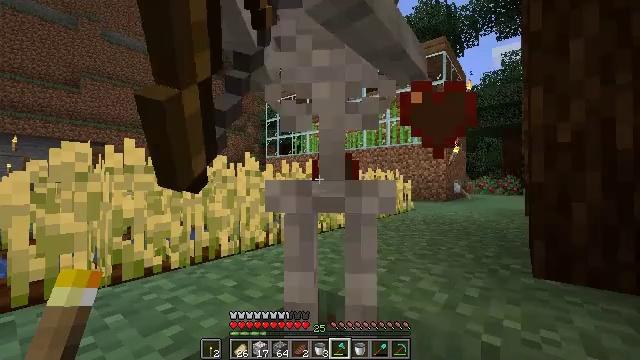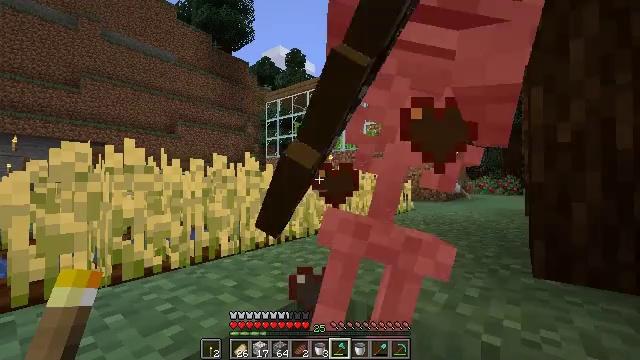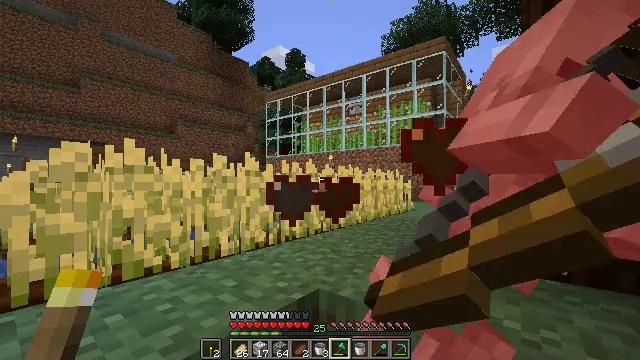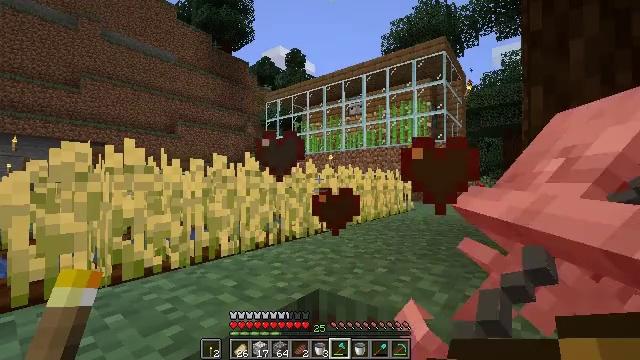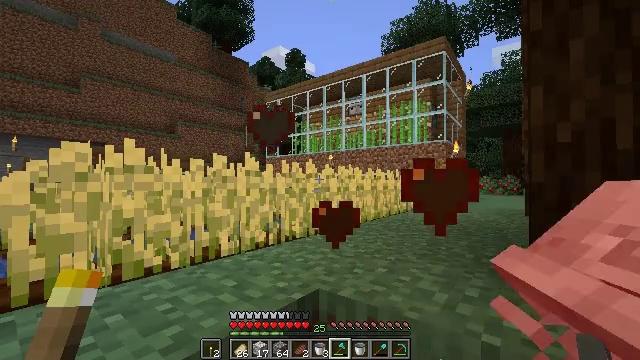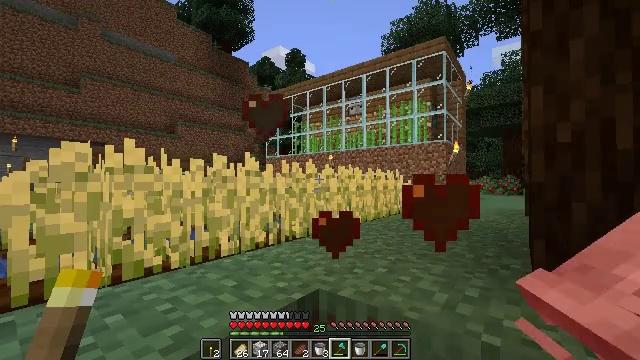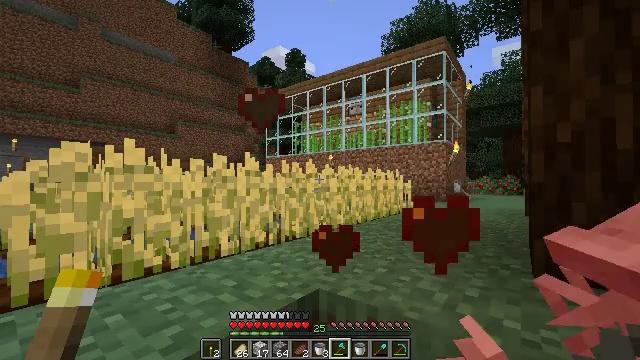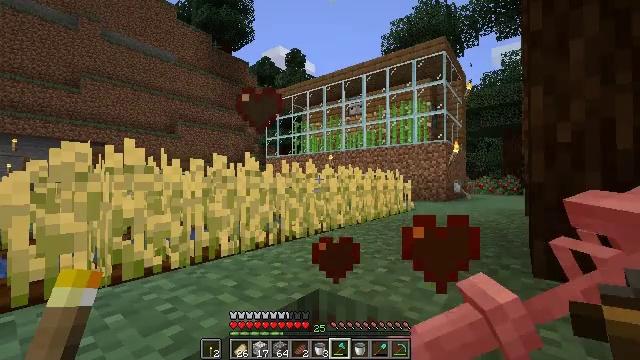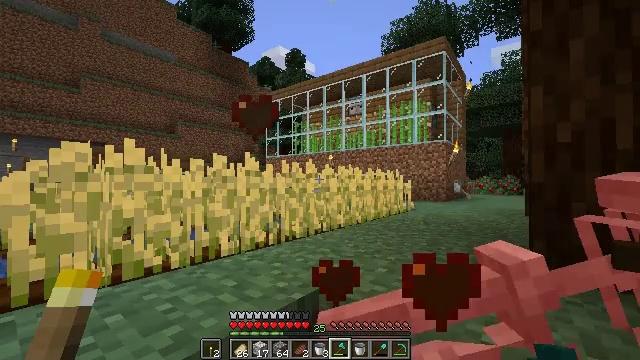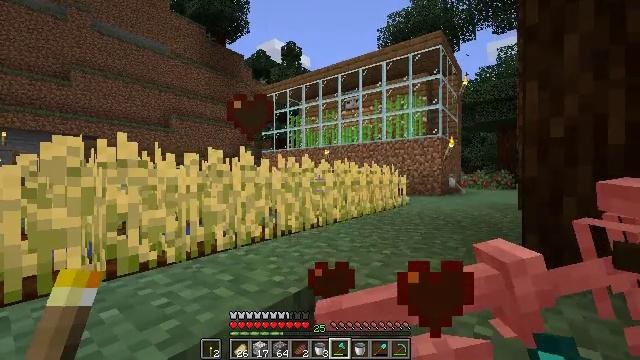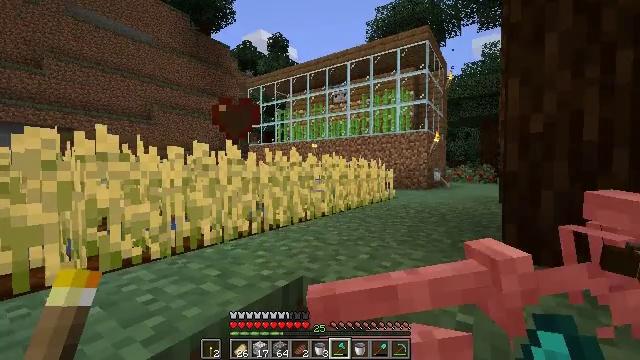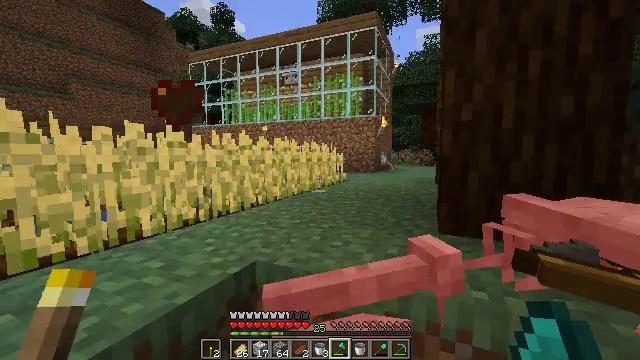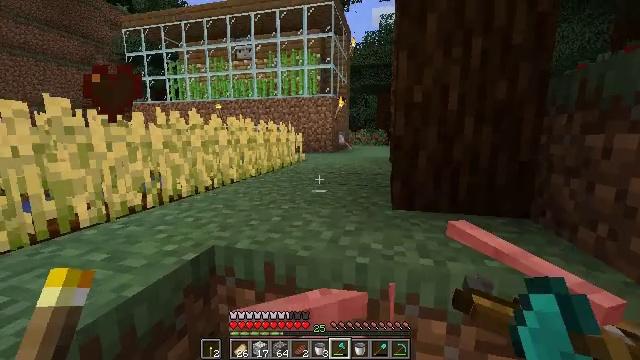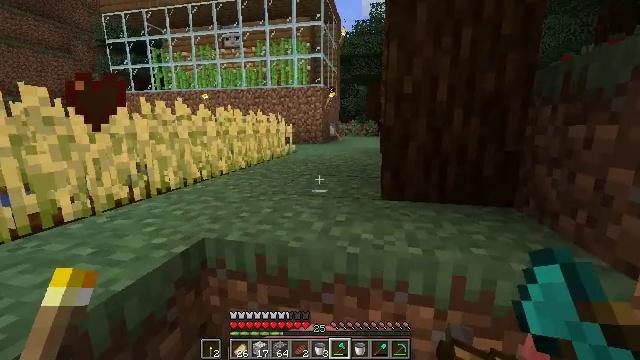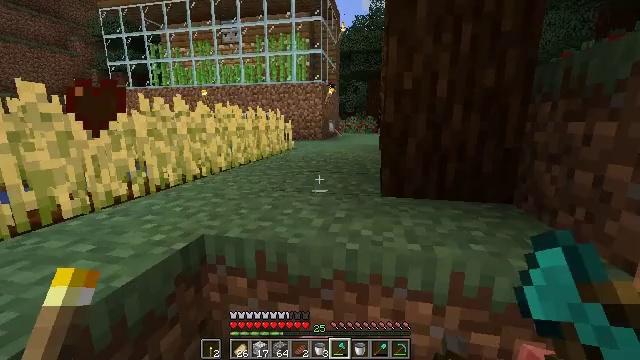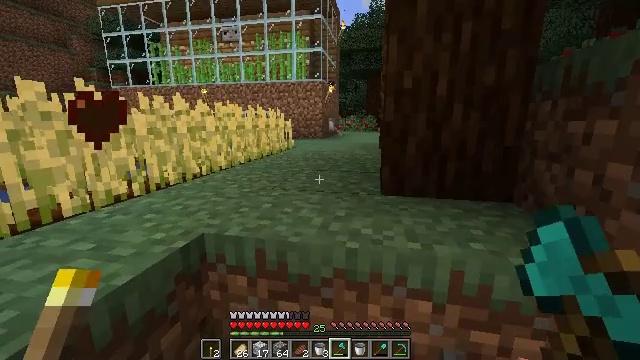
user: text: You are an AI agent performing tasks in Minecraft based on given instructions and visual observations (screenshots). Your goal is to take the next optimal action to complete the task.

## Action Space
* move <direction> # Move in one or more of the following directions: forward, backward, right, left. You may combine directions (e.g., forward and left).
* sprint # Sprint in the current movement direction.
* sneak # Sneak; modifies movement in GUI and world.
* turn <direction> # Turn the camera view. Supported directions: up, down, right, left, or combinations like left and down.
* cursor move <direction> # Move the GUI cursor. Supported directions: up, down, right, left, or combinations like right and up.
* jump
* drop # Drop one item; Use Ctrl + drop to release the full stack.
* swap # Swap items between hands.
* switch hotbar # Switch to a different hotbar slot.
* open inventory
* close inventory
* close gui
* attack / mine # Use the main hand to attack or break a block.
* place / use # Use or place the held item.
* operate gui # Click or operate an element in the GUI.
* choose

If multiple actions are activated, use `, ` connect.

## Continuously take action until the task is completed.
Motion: motion action
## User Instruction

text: Clear the sweet berry bush to collect the sweet berries.
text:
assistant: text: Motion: no_op
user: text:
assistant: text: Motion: no_op
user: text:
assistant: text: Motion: no_op
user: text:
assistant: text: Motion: no_op
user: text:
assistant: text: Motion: no_op
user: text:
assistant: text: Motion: no_op
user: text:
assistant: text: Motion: no_op
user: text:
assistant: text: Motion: no_op
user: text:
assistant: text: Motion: turn down
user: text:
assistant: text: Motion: turn right and down
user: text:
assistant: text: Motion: turn right and down
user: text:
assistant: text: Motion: turn right and down
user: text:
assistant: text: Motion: turn right and down
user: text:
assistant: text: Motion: no_op
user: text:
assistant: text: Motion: no_op
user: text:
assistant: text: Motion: no_op
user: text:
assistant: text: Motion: move forward
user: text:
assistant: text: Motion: move forward
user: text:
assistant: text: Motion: move forward and move left, turn right and down
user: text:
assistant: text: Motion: move forward and move left, turn right and down
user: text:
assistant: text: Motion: move forward and move left, turn right
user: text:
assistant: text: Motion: move left, turn right and up
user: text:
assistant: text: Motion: turn right and up
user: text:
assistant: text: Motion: turn right
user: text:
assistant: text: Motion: no_op
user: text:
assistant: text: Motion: turn left
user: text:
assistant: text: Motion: move forward and move left, turn left
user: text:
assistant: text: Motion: move forward and move left, turn left
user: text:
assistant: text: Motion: move forward and move left, jump
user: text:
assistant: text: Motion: move forward and move left, jump